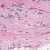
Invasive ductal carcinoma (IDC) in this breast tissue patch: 1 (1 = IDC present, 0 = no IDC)